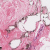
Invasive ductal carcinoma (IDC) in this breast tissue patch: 0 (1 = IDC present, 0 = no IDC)